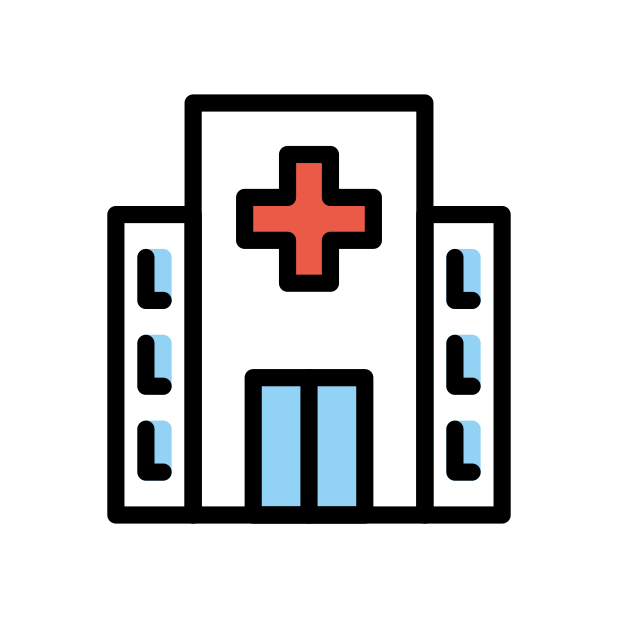
hospital